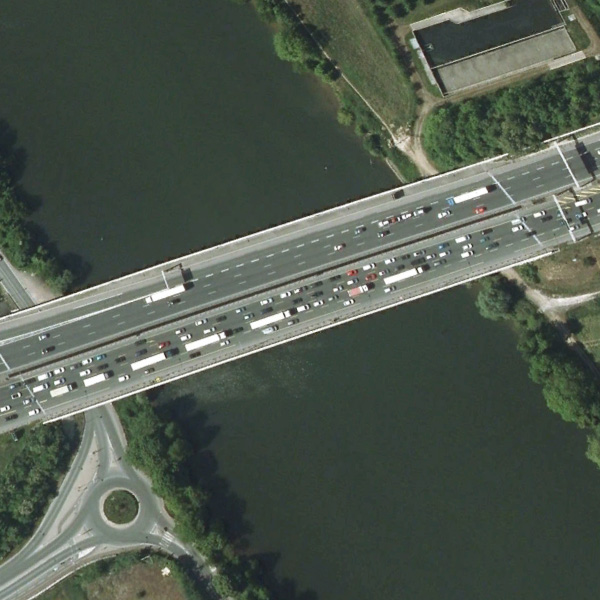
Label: Bridge